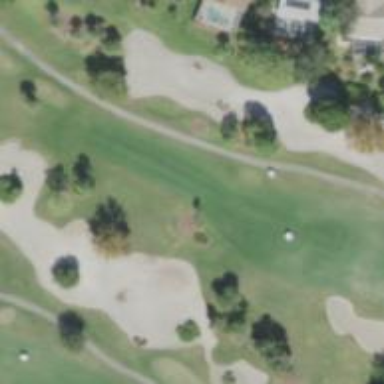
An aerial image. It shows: Bunker on golf course.